Question: The Typescript specification mentions that you can import a module by 'module(StringLiteral)' :

However it doesn't work for me:
'''
module M
{
}
import test1 = M; // Okay
import test2 = module(M); // Okay
import test3 = module("M"); // Error
'''
Am I missing something?
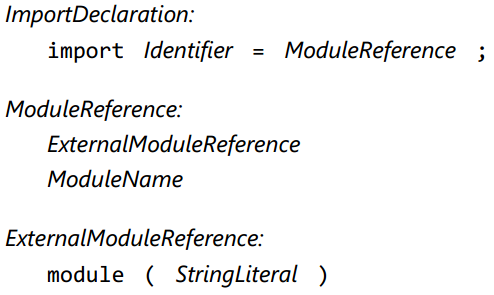
Answer: When you use a string literal, you are telling TypeScript this is an external module. This would be defined either by another file of that name (i.e. "M.ts") in the folder with top level 'export' statements (which signify it is an external module), or by declaring such external modules exist (e.g. see the "node.d.ts" typing in the Node sample which declares the built in Node modules).